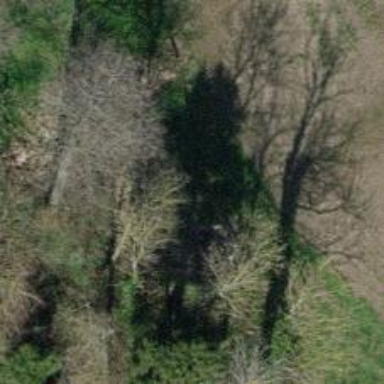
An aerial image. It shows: Single tag "natural: tree."